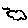
Label: cloud